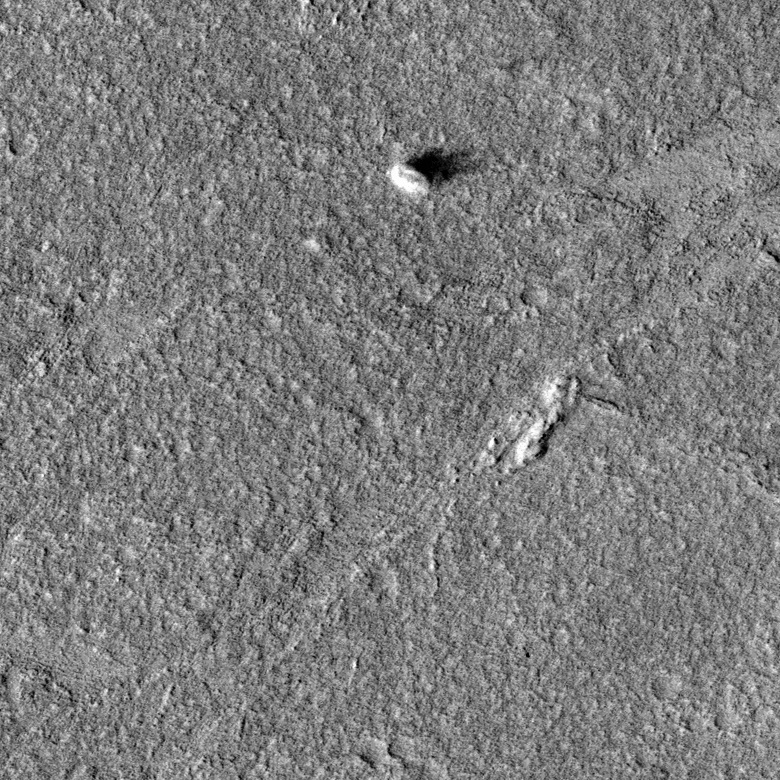
Label: dustdevil